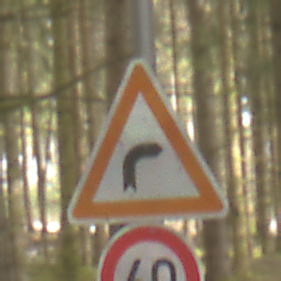
Verkehrszeichen: KurveRechts
Zusatzzeichen unten: Geschwindigkeit60
Umgebung: Outdoor, Nature
Tageszeit: MorningAfternoon
Wetter: Overcast
Licht: Natural
Jahreszeit: Winter
Kontrast: LowContrast